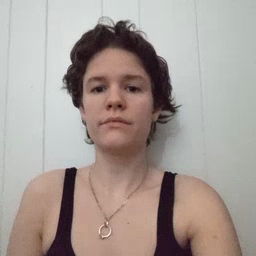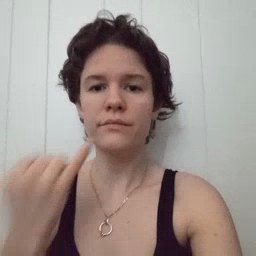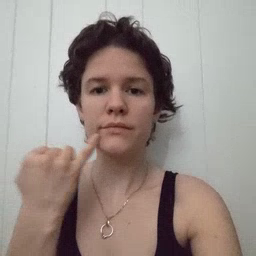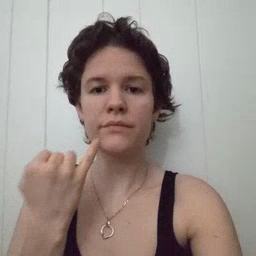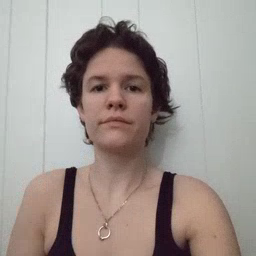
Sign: if